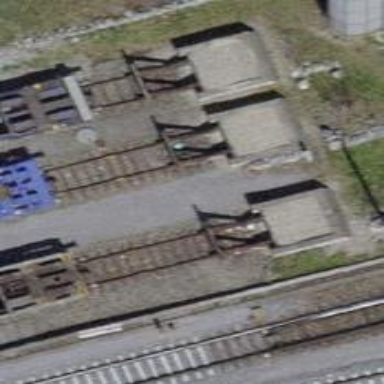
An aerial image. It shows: Railway buffer stop.